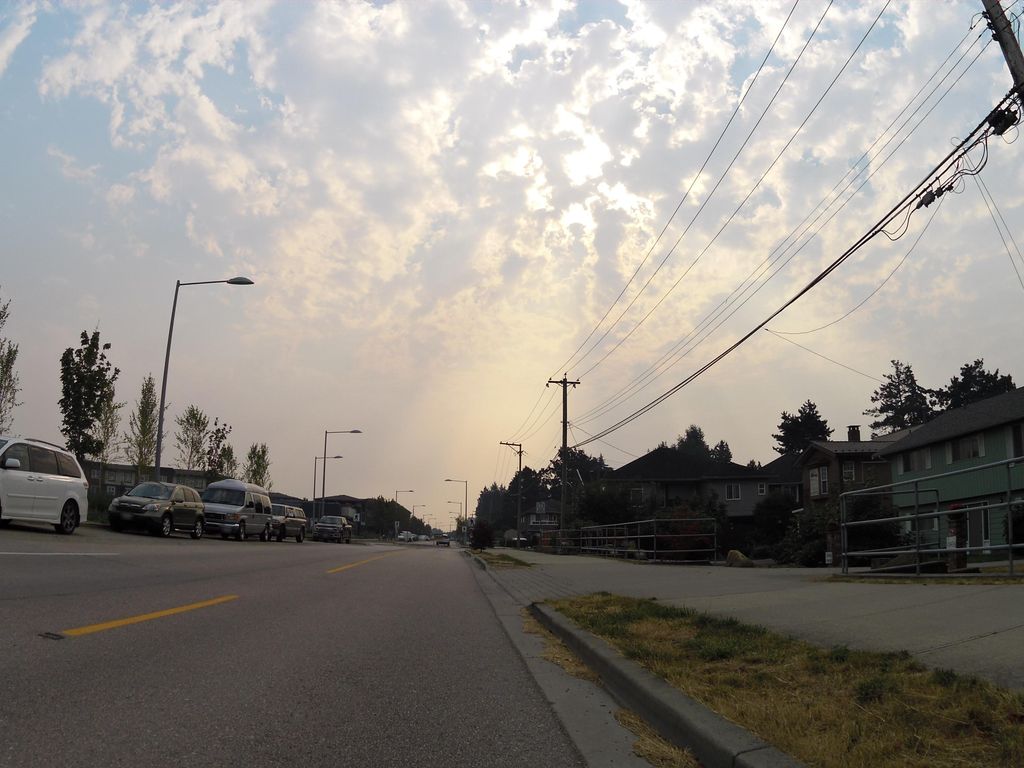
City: vancouver